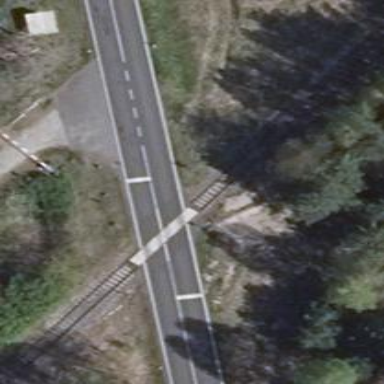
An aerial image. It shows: Railway level crossing.